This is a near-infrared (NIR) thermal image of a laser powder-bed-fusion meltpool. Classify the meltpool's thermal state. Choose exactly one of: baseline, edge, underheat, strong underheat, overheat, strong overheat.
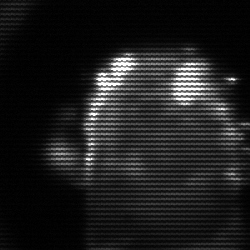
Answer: baseline